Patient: sex M, age 59
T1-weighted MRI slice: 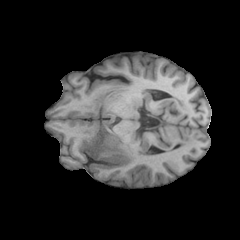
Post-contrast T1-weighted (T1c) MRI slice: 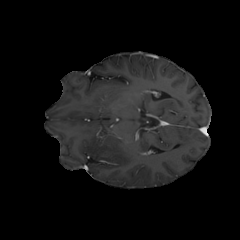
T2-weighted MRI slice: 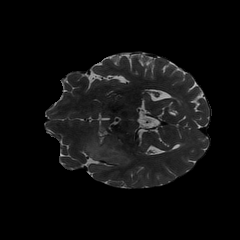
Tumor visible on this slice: yes
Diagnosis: Astrocytoma, IDH-wildtype
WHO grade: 3